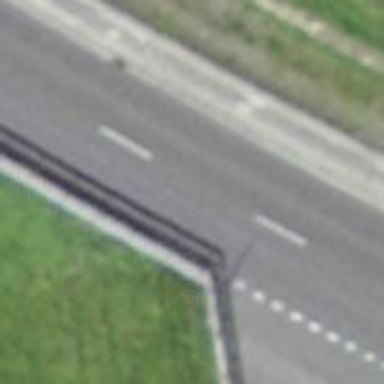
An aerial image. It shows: Traffic sign is visible in the image.